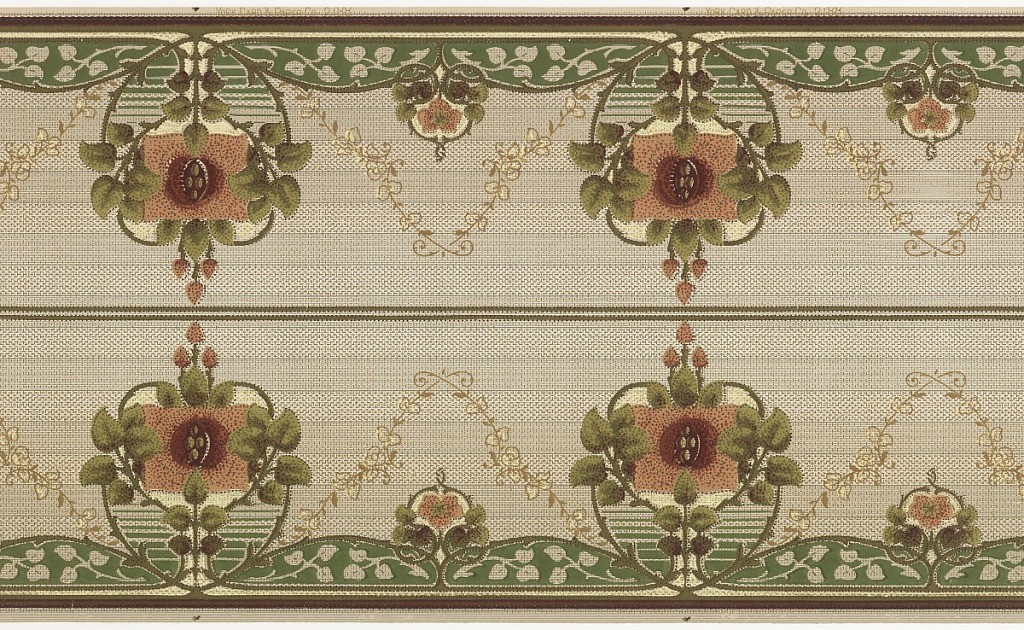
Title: Frieze
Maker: York Card & Paper Co., 1891
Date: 1905–1915
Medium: Machine-printed paper
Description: Printed two across. Stylized floral motif, large flower topped with three buds, alternates with single flower. Band of vining foliage below.